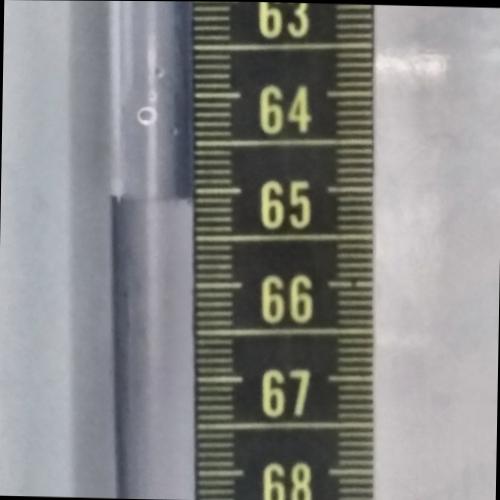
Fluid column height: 65.1 cm